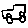
Label: car